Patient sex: M
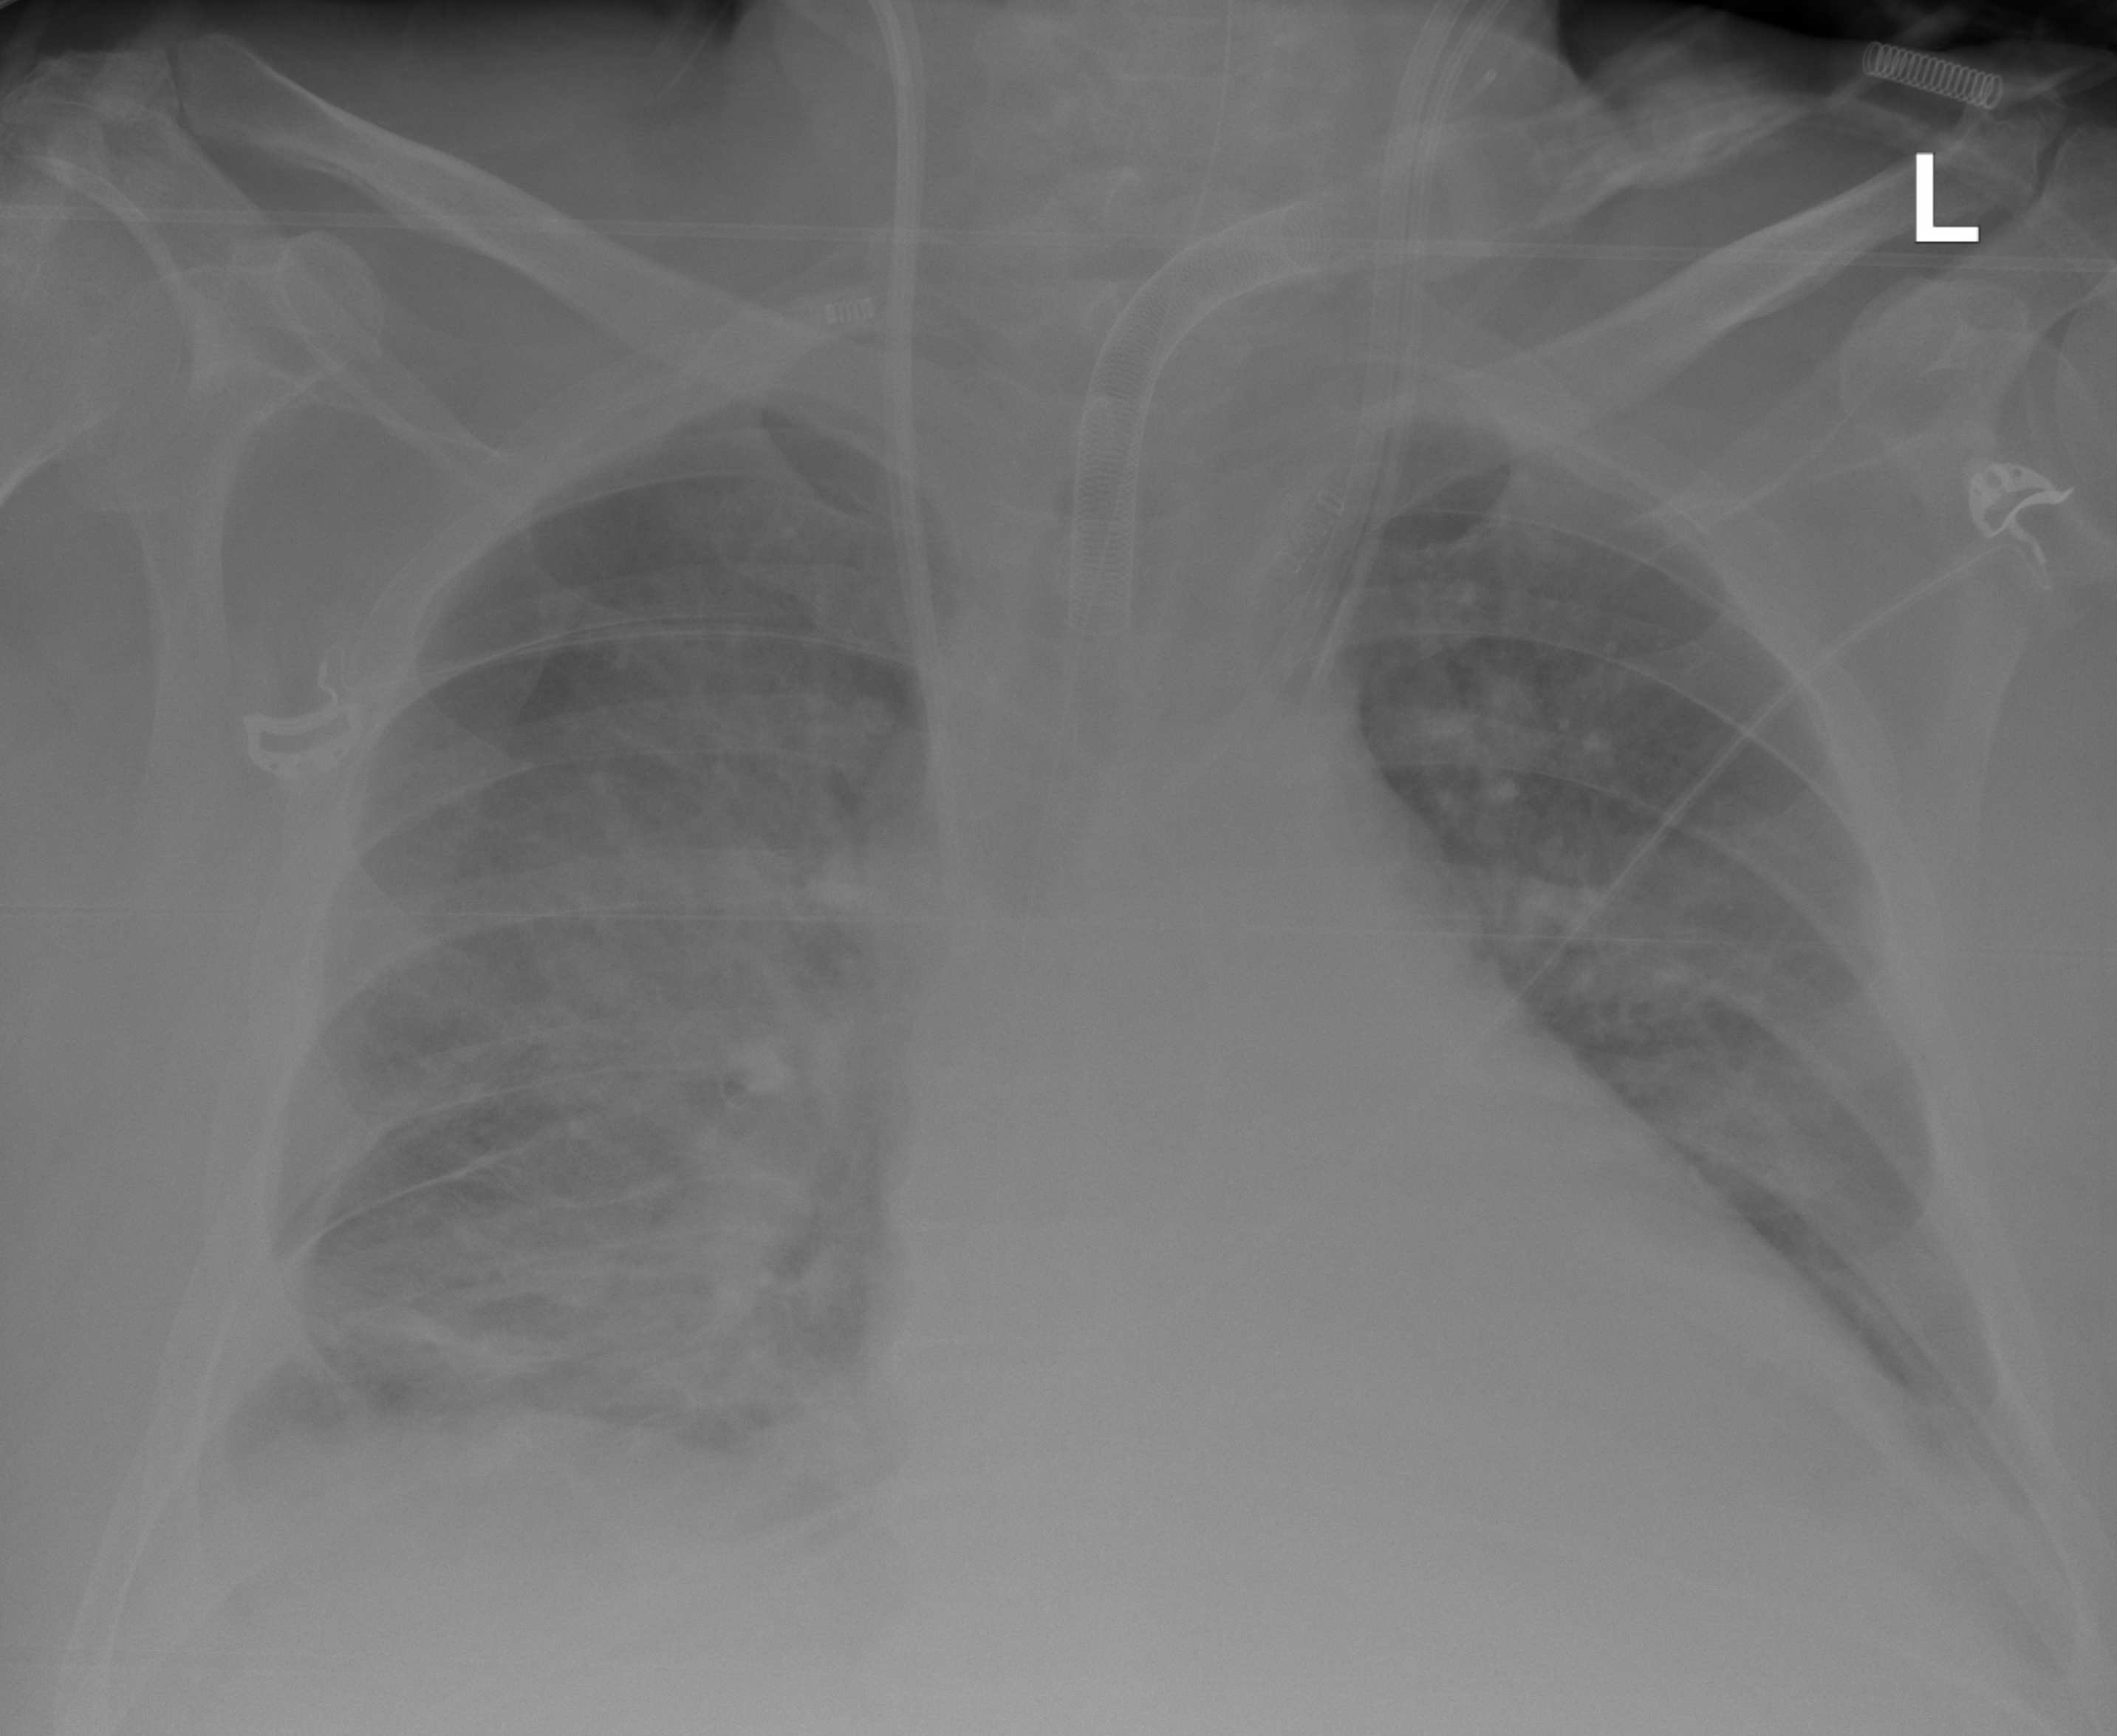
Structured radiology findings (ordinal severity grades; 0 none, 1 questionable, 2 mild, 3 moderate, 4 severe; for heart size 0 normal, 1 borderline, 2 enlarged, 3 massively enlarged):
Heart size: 2
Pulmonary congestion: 3
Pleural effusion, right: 2
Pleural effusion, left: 2
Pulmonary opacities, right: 2
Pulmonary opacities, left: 2
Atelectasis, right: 2
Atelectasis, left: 0